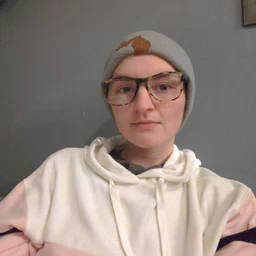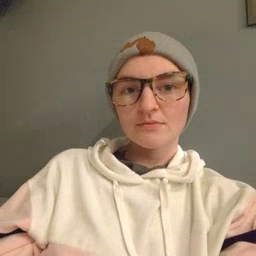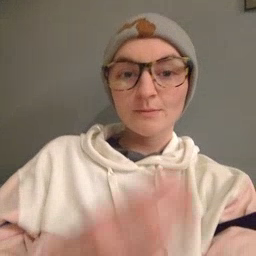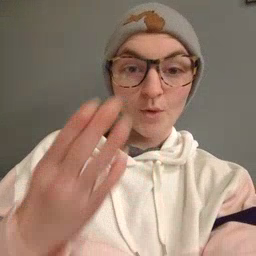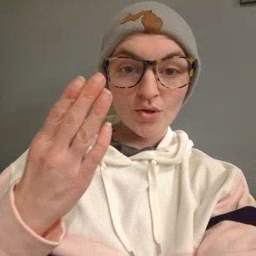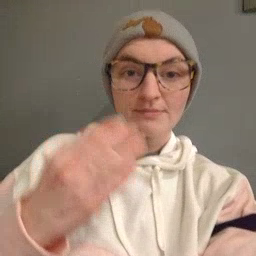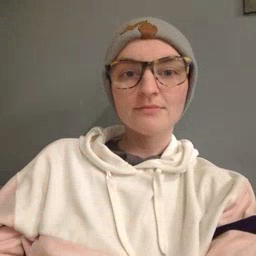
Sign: morning